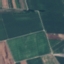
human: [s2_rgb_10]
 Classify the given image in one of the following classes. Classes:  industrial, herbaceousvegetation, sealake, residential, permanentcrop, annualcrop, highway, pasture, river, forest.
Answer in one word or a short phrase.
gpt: AnnualCrop